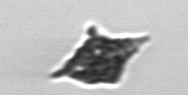
Label: Dictyocha